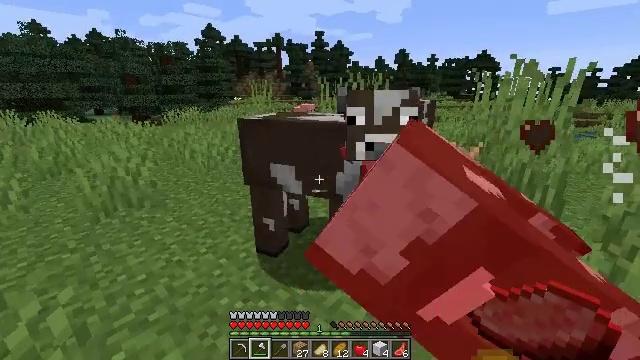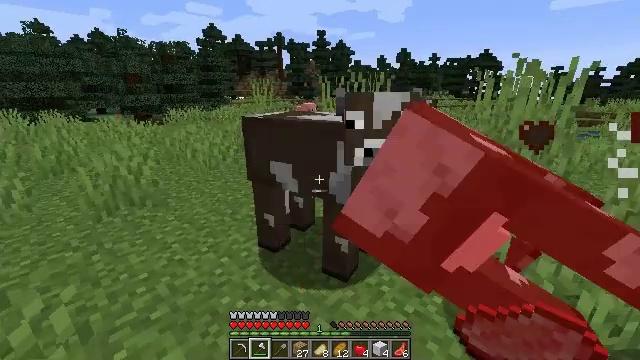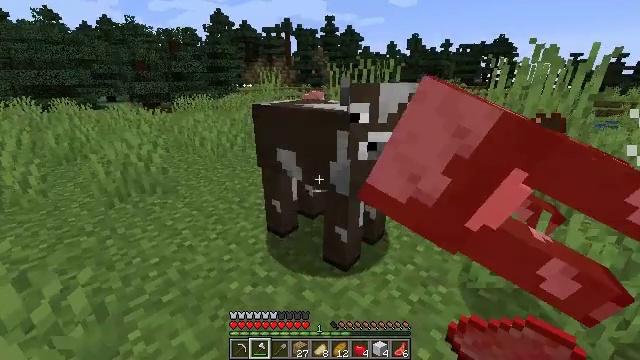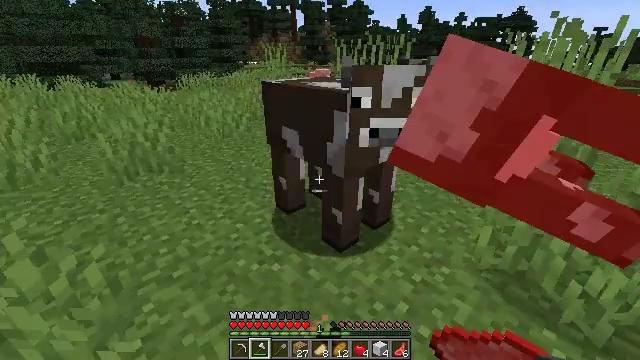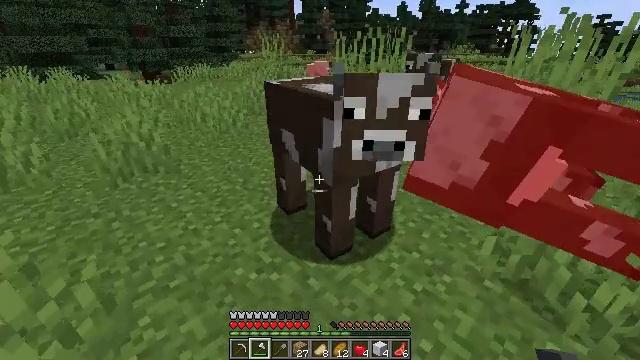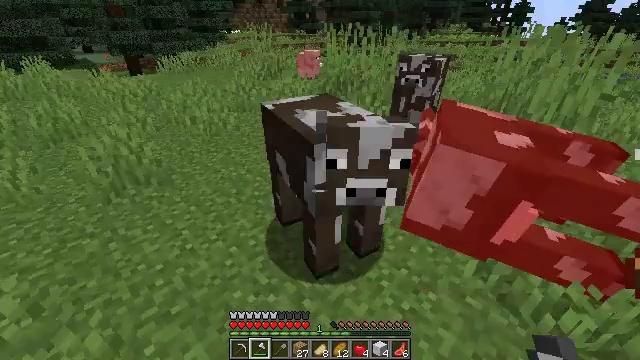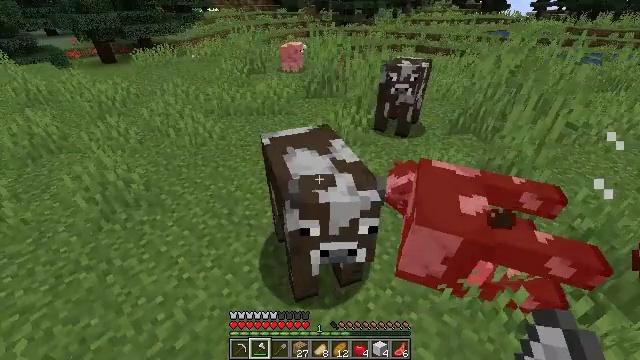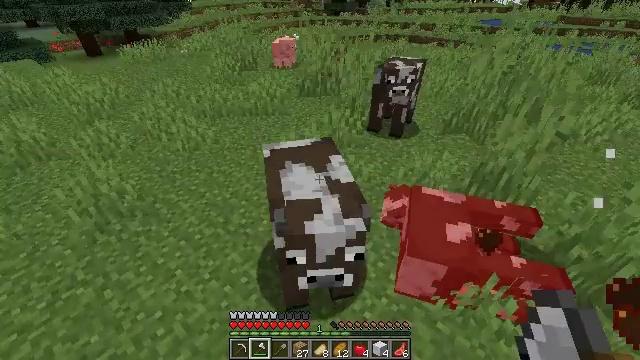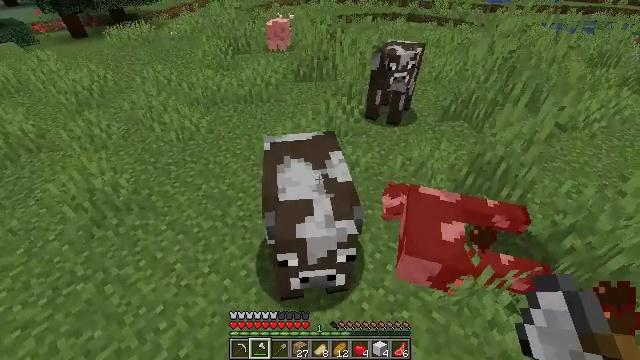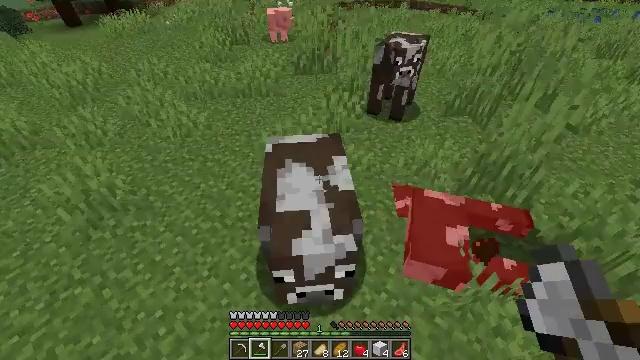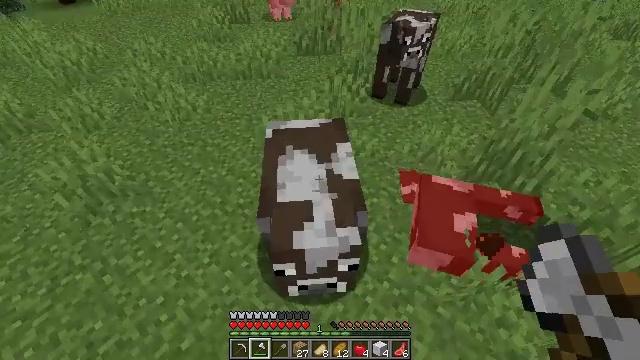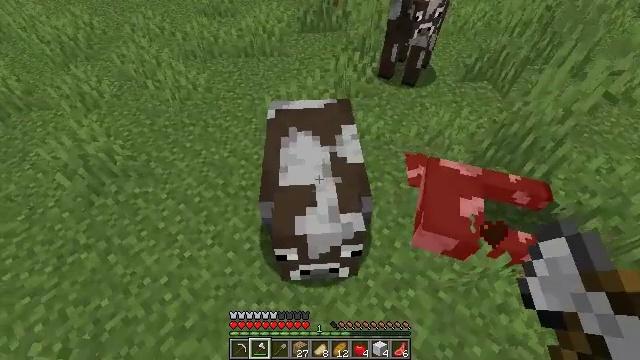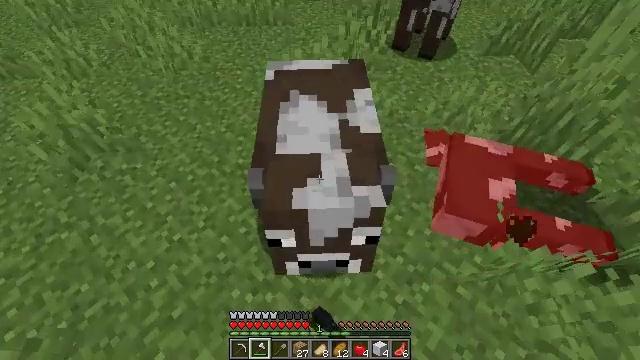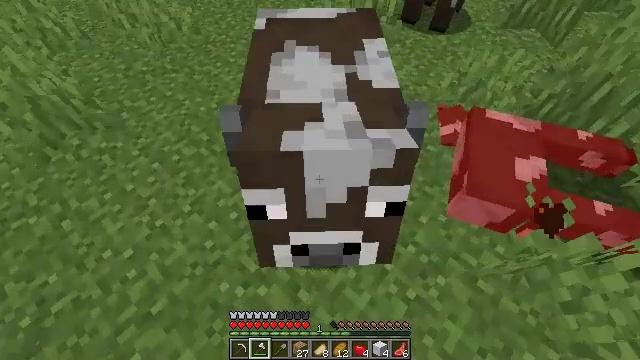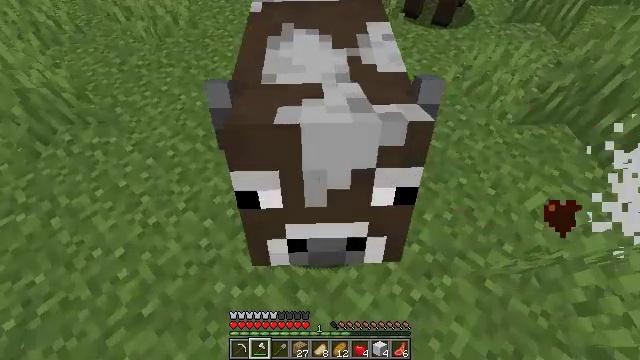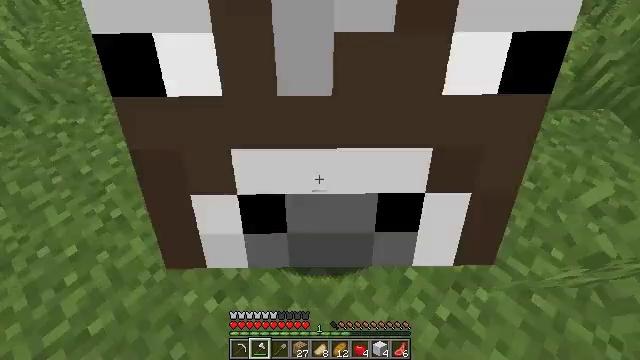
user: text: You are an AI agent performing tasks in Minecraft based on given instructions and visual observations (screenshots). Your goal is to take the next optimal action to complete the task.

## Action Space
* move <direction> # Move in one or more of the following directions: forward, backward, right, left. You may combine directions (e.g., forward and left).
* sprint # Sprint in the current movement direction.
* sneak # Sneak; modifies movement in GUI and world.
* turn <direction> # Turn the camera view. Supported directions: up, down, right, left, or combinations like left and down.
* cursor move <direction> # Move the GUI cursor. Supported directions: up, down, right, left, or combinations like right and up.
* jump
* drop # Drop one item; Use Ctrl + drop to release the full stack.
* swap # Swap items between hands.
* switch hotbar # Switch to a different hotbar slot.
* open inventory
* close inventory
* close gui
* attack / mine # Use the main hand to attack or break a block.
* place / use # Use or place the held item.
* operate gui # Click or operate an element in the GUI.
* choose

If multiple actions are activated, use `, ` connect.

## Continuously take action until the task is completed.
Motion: motion action
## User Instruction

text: Hunt animals.
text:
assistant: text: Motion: no_op
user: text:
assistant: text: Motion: turn left and down
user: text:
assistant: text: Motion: move forward, turn left and down
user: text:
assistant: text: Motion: move forward, turn down, jump
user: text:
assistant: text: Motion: move forward, turn right and down, jump
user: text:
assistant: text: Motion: move forward, turn right and down, jump
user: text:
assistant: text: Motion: move forward, turn right and down, jump
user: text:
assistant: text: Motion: move forward, turn down
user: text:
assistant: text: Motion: turn down
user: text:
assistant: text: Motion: turn down
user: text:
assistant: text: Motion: turn left and down, attack / mine
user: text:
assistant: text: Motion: turn left and down, attack / mine
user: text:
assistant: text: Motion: turn down, attack / mine
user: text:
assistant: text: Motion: attack / mine
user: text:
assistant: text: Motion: turn up
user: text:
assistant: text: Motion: no_op